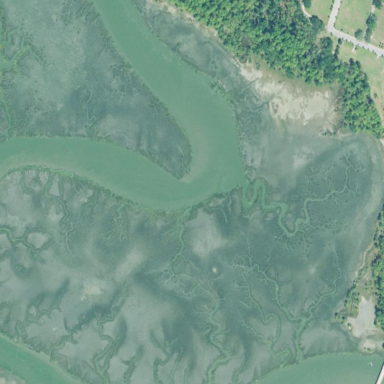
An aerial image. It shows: Tidal wetland characterized by saltmarsh vegetation.